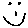
Label: smiley face